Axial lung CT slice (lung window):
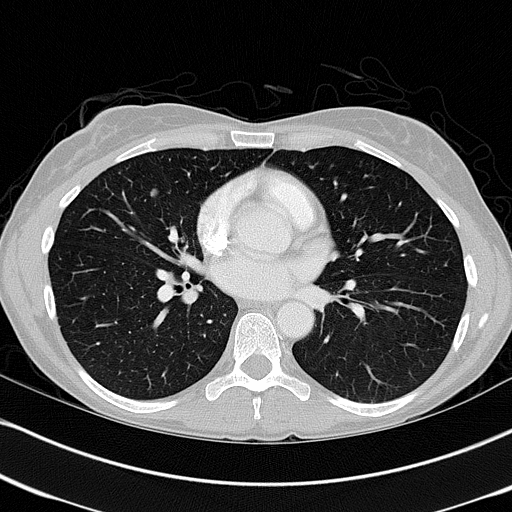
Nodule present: yes
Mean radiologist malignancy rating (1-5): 3.25